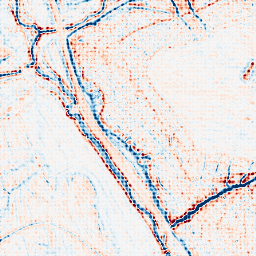
Category: edge_preserving
Decomposition family: bilateral
Decomposition parameters: d: 9
sigma_color: 25
sigma_space: 150
Upsampling method: sinc_blackman
Upsampling parameters: scale: 4
kernel_size: 4
Upsampling scale: 4